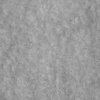
Label: not_dusty